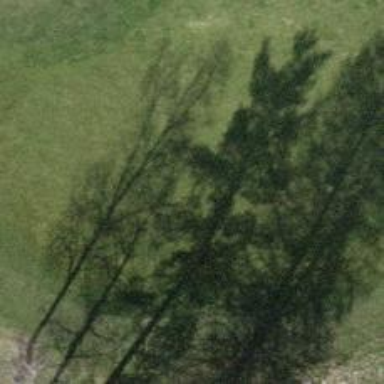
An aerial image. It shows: Golf hole.